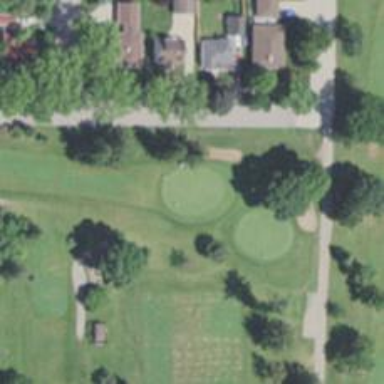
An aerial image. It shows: View of golf hole.